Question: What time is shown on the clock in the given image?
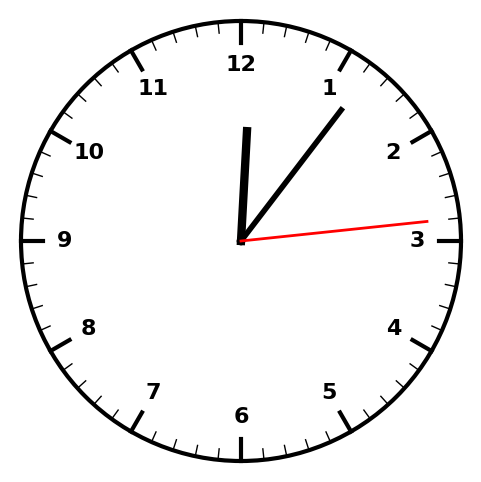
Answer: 12:06:14